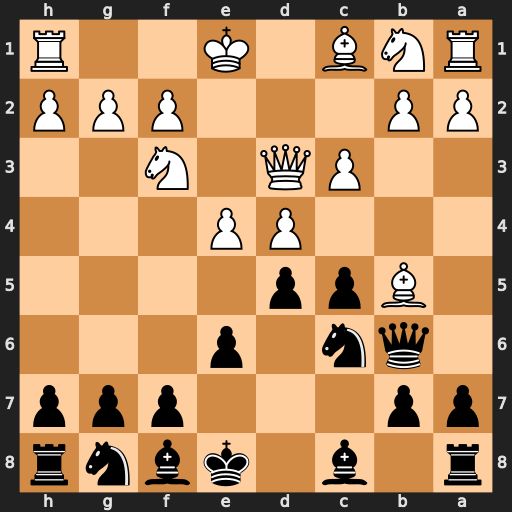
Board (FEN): r1b1kbnr/pp3ppp/1qn1p3/1Bpp4/3PP3/2PQ1N2/PP3PPP/RNB1K2R
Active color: b
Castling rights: KQkq
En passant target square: -
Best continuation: dxe4 Qxe4 Qxb5